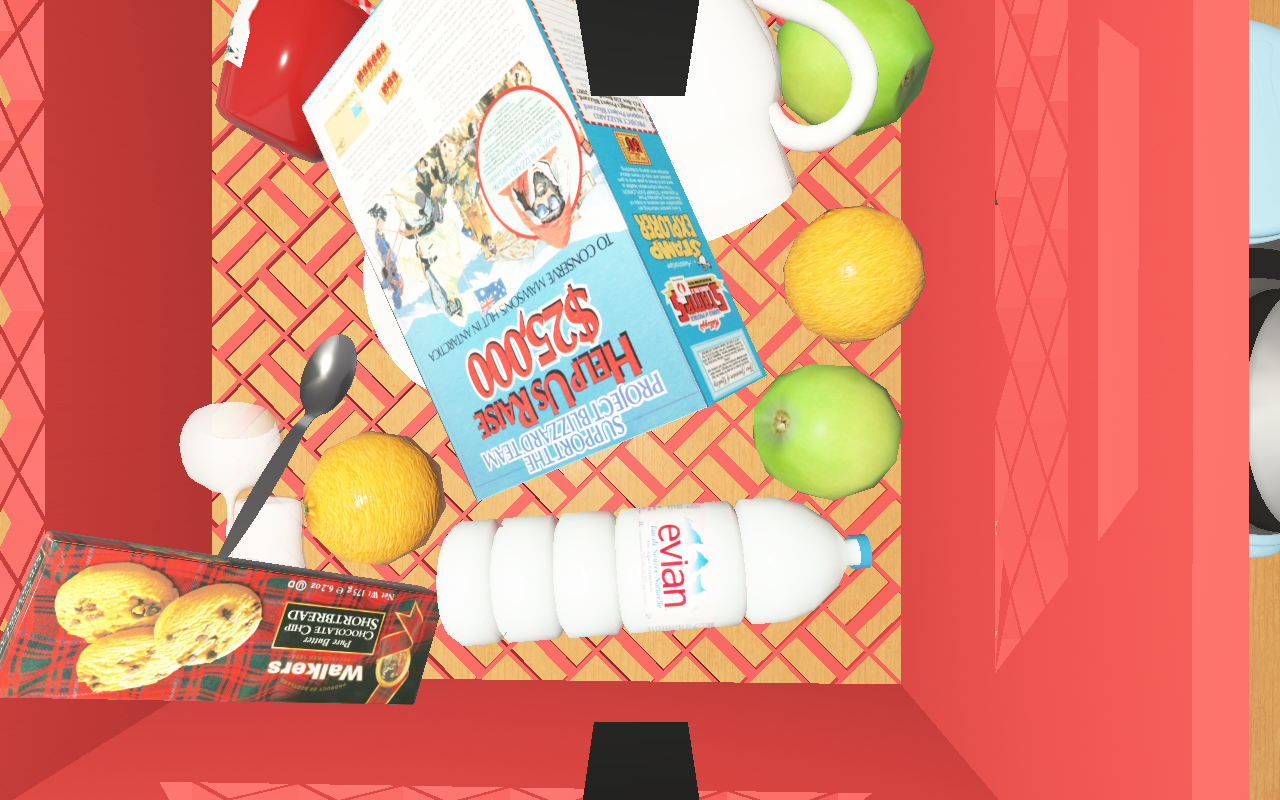
Objects in the scene:
water bottle
apple
spoon
glass
cereal box